Question: I have a main div in the center of my page with an id of "panel".
I want to position another div, "toolbar" so that it is top aligned and flush against the side of the "panel" div.
Like so
And I want the panel div to remain centered. (Currently doing this by setting margin-left/margin-right to auto)
Absolute positioning on the toolbar breaks when I resize the window.
I've also tried floating them inside a wrapper, but invariably this moves the panel from the center...
This feels like it should simple, am I overlooking something? What is the best way to accomplish this?
Current live example here:
<URL>
Thanks for any advice..
Markup:
'''
<!DOCTYPE html PUBLIC "-//W3C//DTD XHTML 1.0 Transitional//EN" "http://www.w3.org/TR/xhtml1/DTD/xhtml1-transitional.dtd">
<html xml:lang="en-US" lang="en-US" xmlns="http://www.w3.org/1999/xhtml">
<head>
<title></title>
<link href="style.css" rel="stylesheet" type="text/css" />
</head>
<body>
<div id="toolbar">
Toolbar
</div>
<div id="panel">
Panel
</div>
</body>
</html>
'''
CSS:
'''
#toolbar{
border:1px solid black;
color:red;
width:100px;
height:200px;
}
#panel{
border:1px solid black;
color: blue;
margin-left:auto;
margin-right:auto;
width:500px;
height:500px;
}
'''
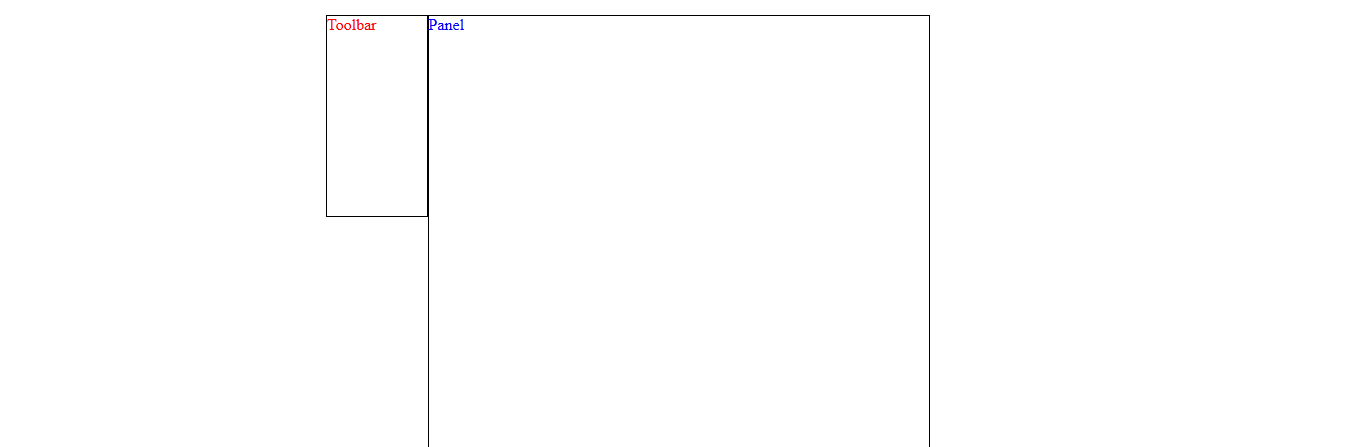
Answer: <URL>
In the HTML, you can move '#toolbar' inside '#panel', use absolute positioning.
'''
#panel {
position: relative;
}
#toolbar {
position: absolute;
left: -102px; /* width of #toolbar + border */
top: -1px; /* border */
}
'''
'''
<div id="panel">
Panel
<div id="toolbar">
Toolbar
</div>
</div>
'''